Question: I have a simple JSP page that creates a directory on centOS server root
'''
<% File f= new File("/test/testdir");
if(f.mkdir()){
%>
'''
generated a file and deployed on server. when i run this code. the created directory
have following attributes.
it should have as a owner. is a user on my server and tomcat is the member of group.
i need that the directory should have owner as and group as a

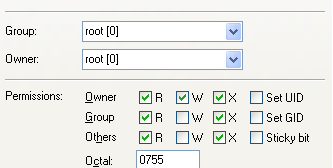
Answer: Your Tomcat process is running as root (which is not a good thing). Since you already have a separate 'tomcat' user setup, complete the process of always running Tomcat as that user:
Assuming:
1. Install directory is /opt/tomcat (replace with your value)
2. Startup script is /etc/init.d/tomcat (modify to reflect your startup script)
'''
sudo /etc/init.d/tomcat stop
sudo chown -R tomcat:tgroup /opt/tomcat
sudo -u tomcat /etc/init.d/tomcat start
'''
You may choose to hard code the user to run as in your startup script, which would be beneficial if you are setting Tomcat up to run on boot.